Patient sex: M
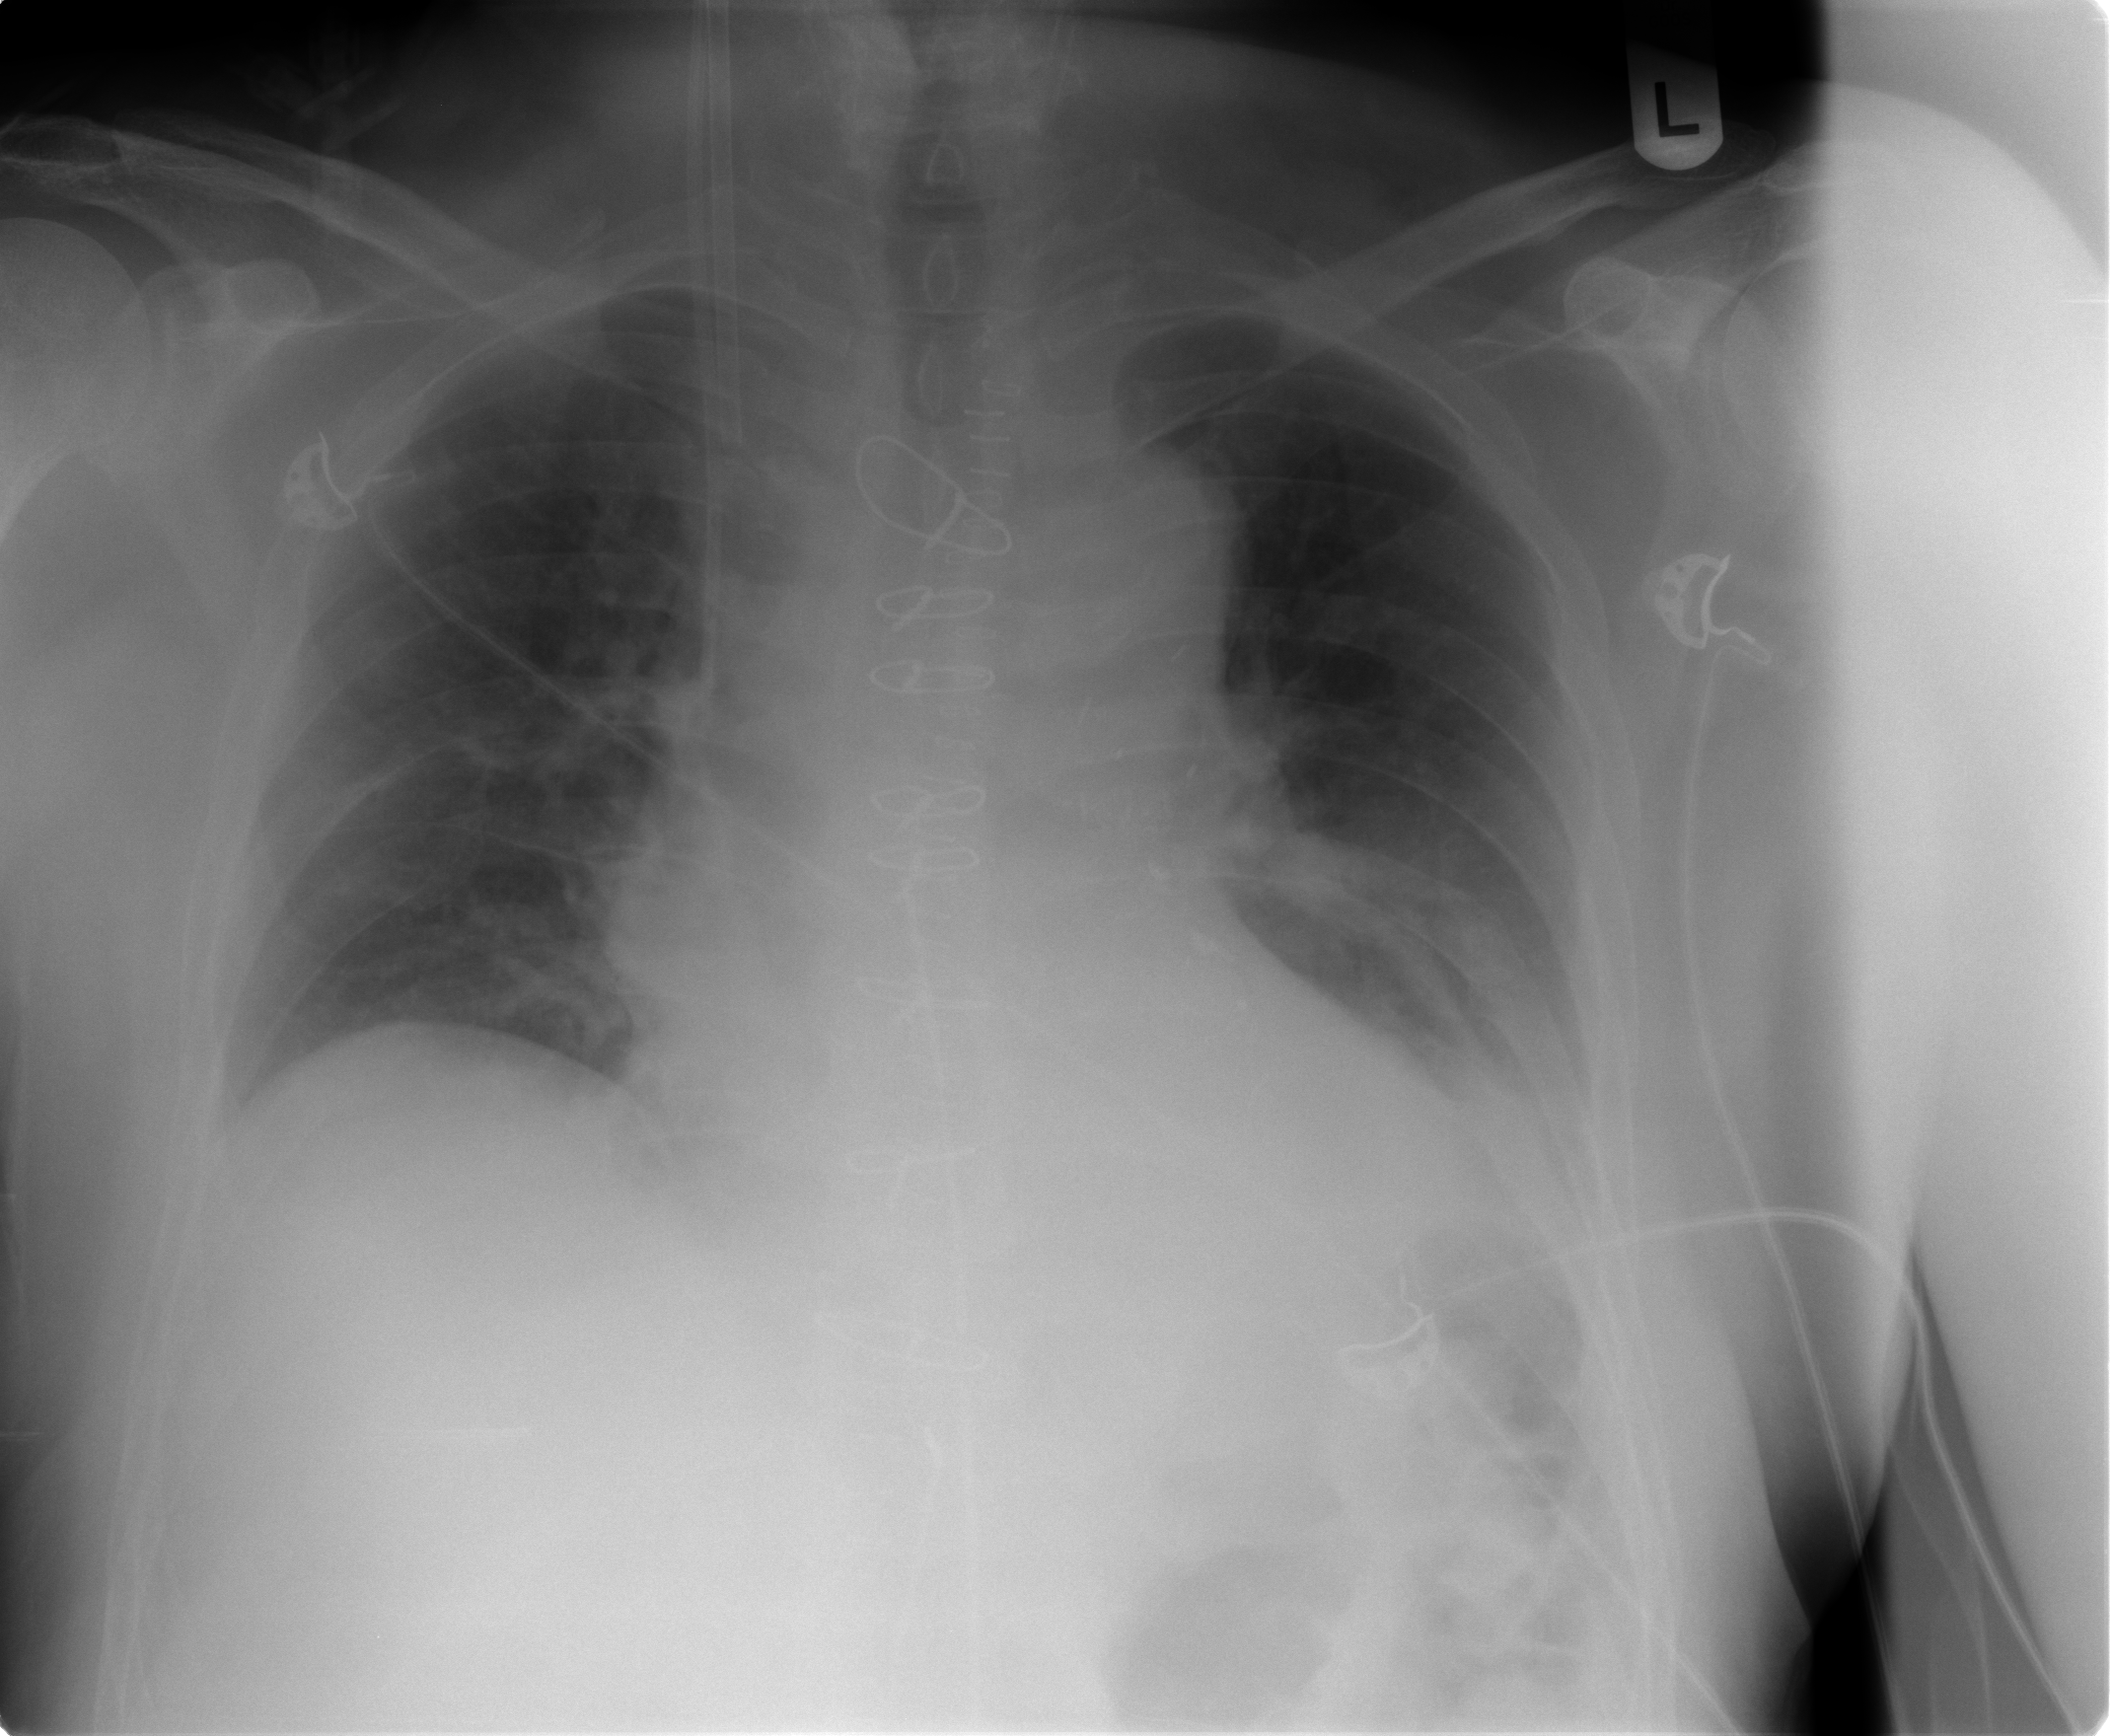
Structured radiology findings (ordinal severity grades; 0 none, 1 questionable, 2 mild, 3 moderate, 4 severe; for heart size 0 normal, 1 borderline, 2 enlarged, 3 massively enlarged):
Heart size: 0
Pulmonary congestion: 1
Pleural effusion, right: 0
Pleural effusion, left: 2
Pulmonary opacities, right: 1
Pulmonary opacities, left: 1
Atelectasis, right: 1
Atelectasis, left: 2